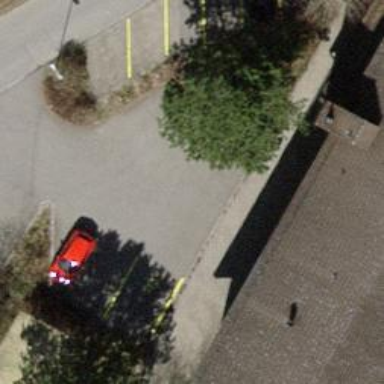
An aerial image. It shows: Disaster help point for emergencies.